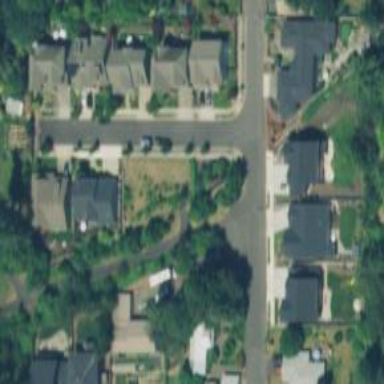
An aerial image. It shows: Residential road with asphalt surface and sidewalk on the left.